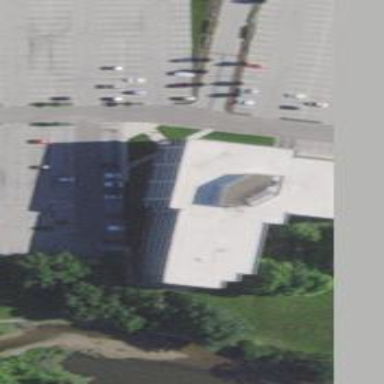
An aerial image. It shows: Office building.